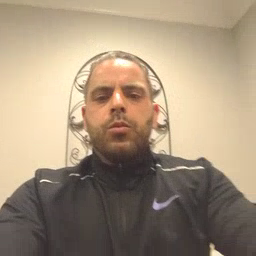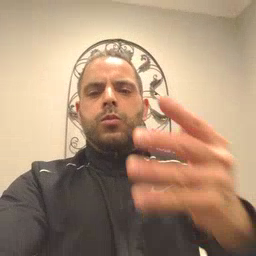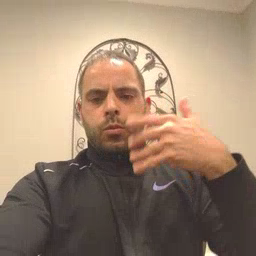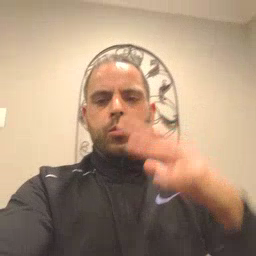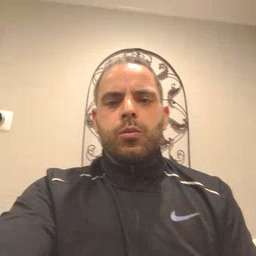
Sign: finish